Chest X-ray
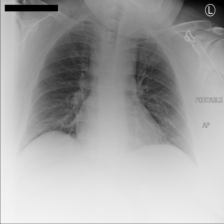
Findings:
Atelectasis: negative
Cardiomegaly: negative
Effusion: negative
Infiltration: negative
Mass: negative
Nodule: negative
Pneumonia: negative
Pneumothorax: negative
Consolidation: negative
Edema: negative
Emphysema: negative
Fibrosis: negative
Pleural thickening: negative
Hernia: negative